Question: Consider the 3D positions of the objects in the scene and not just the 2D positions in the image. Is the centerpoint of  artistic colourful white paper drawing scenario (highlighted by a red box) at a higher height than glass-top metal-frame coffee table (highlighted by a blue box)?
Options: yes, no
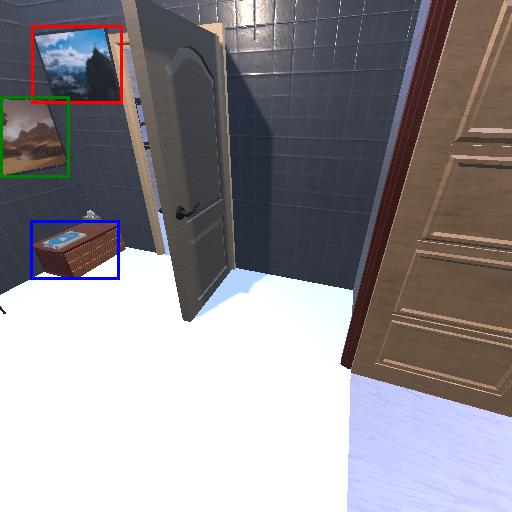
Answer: yes